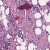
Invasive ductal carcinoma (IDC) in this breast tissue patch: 1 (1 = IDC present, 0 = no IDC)